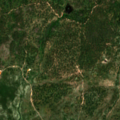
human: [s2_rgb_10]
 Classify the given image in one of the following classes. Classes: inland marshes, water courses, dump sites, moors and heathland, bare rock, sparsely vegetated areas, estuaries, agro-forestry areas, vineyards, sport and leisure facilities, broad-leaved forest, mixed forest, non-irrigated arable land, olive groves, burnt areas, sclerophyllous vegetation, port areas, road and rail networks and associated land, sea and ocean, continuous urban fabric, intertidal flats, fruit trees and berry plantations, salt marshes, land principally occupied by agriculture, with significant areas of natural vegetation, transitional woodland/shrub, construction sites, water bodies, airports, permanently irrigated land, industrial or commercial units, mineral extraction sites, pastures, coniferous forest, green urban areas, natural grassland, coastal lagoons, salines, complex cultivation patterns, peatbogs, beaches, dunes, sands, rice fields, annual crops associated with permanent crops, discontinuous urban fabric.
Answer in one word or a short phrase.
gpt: continuous urban fabric